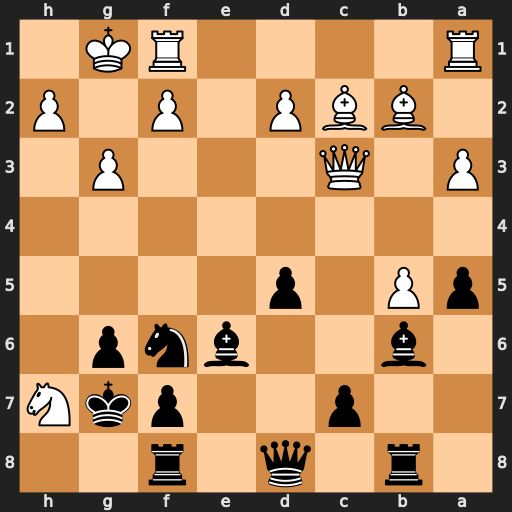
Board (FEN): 1r1q1r2/2p2pkN/1b2bnp1/pP1p4/8/P1Q3P1/1BBP1P1P/R4RK1
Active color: b
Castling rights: -
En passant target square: -
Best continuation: d4 Nxf8 dxc3 Nxe6+ fxe6